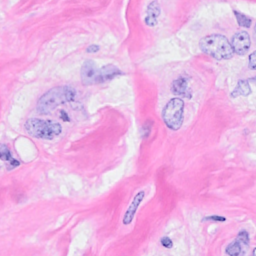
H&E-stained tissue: Breast